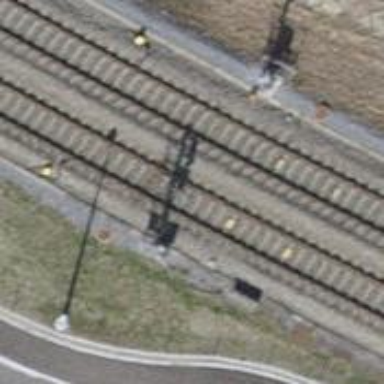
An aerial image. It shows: Railway signal.